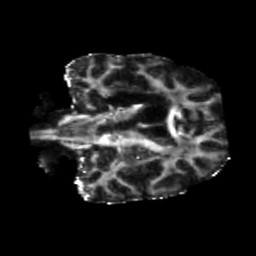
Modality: FA
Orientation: coronal
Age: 75
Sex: female
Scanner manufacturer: siemens
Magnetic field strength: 3 T
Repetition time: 5.25 s
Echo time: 0.08 s